Brain MRI, t2w sequence, axial 2D slice.
Patient: age 29, sex M, weight 90 kg, height 1.9 m
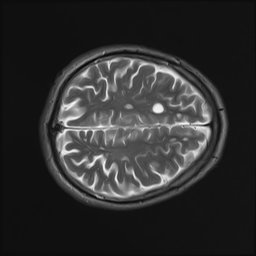